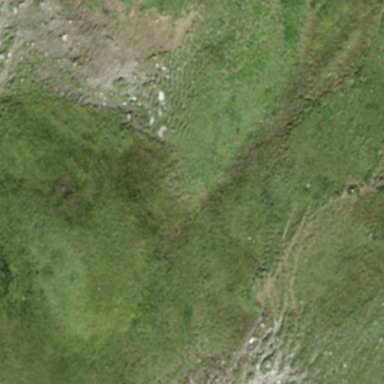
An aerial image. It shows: Fen wetland area.